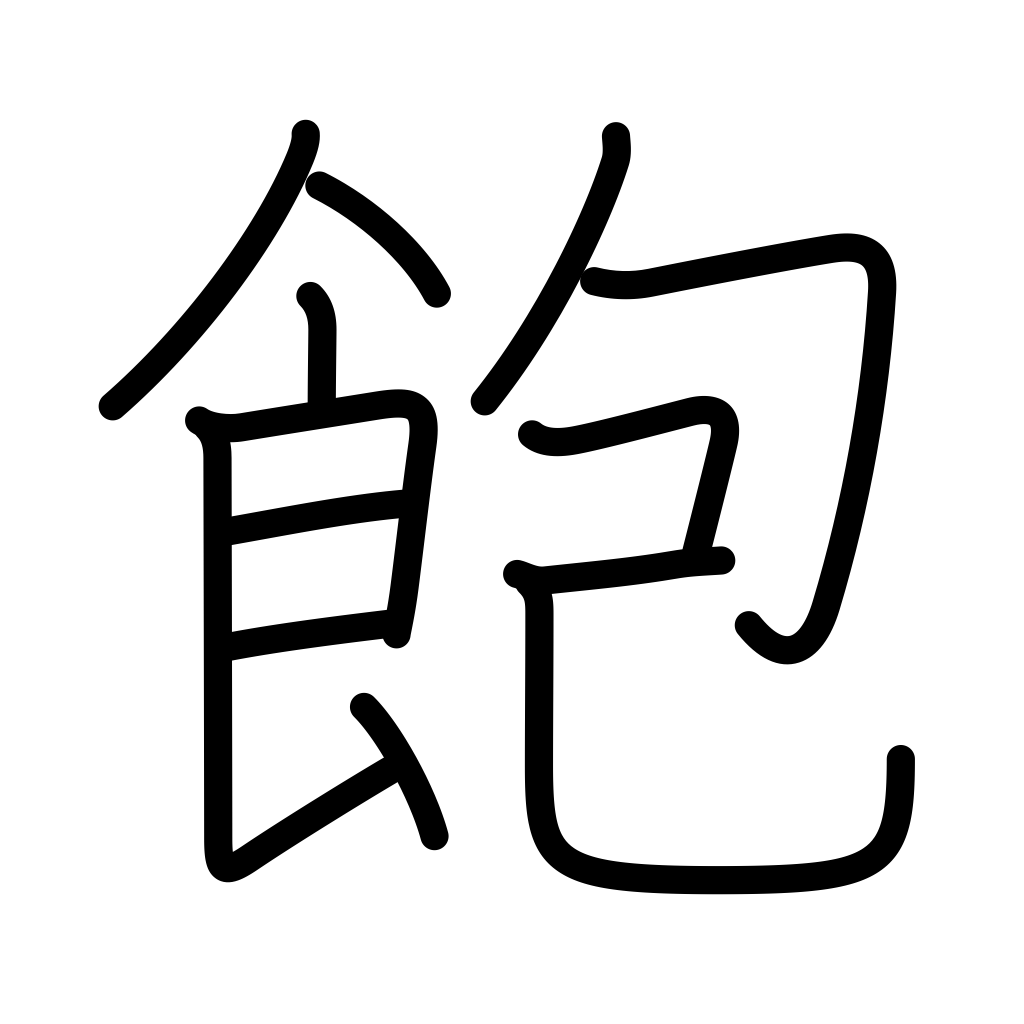
Meaning: sated, tired of, bored, satiate